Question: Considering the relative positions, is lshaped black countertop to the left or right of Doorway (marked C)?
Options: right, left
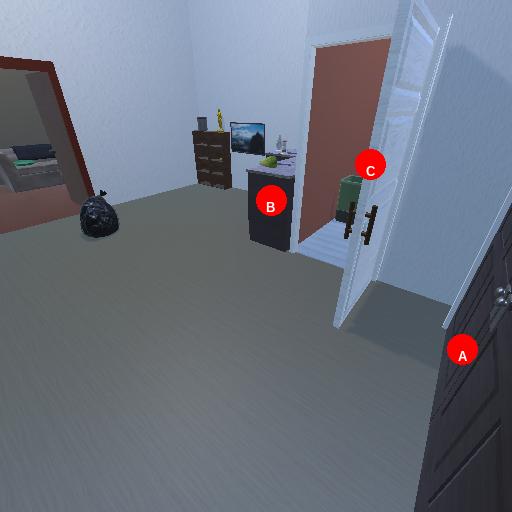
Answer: right